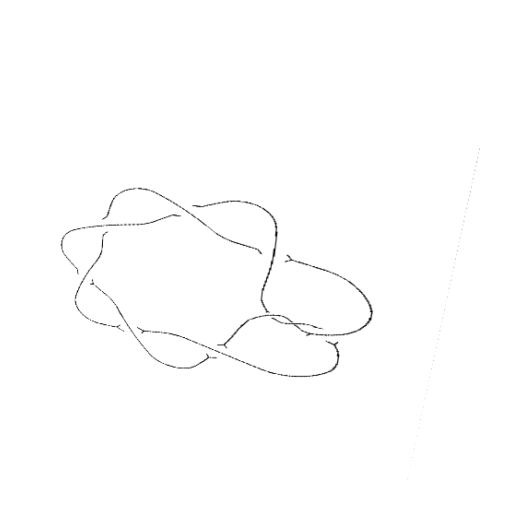
Crossing number: 9